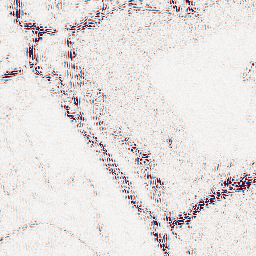
Category: wavelet
Decomposition family: wavelet_dwt
Decomposition parameters: wavelet: coif2
level: 2
Upsampling method: bicubic
Upsampling parameters: scale: 4
Upsampling scale: 4